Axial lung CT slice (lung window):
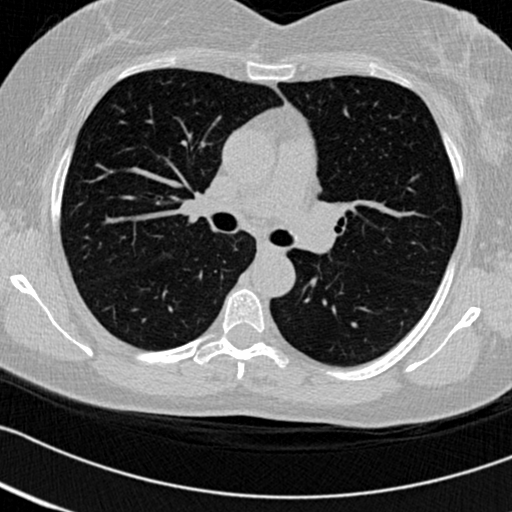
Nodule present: no